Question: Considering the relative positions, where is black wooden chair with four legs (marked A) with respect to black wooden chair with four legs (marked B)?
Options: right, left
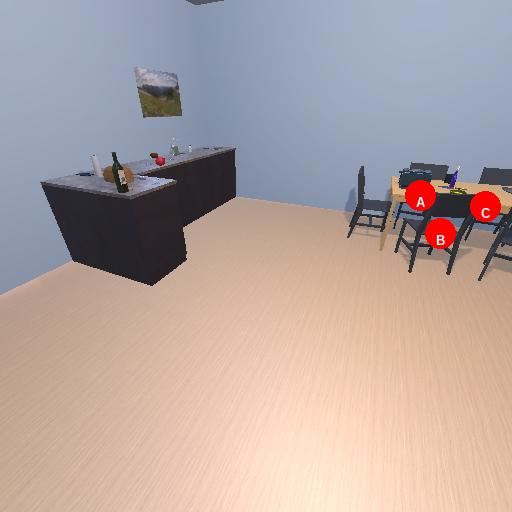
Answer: right